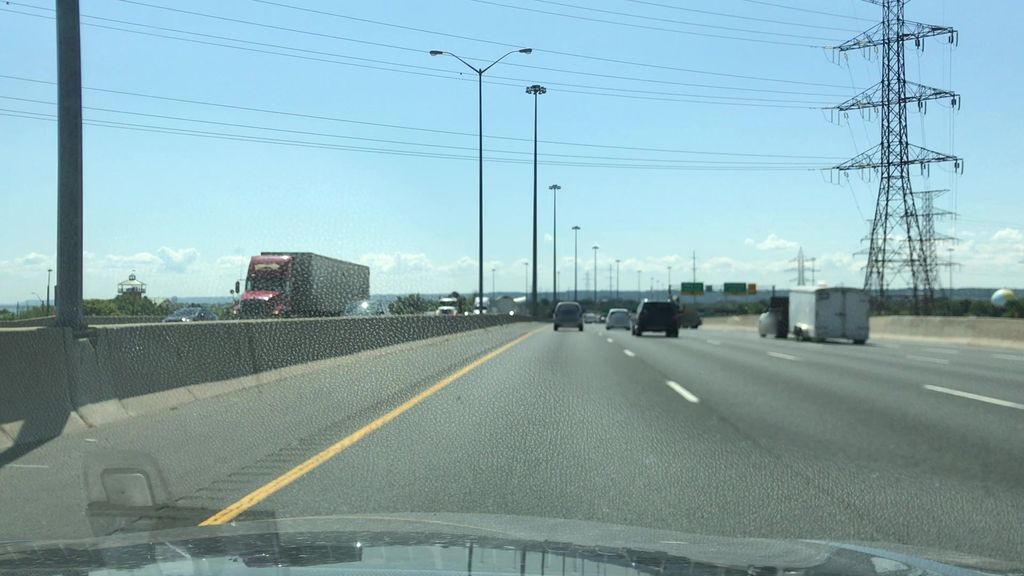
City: hamilton